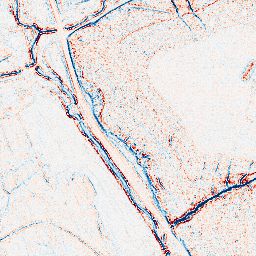
Category: edge_preserving
Decomposition family: bilateral
Decomposition parameters: d: 5
sigma_color: 75
sigma_space: 25
Upsampling method: sinc_hamming
Upsampling parameters: scale: 8
kernel_size: 16
Upsampling scale: 8